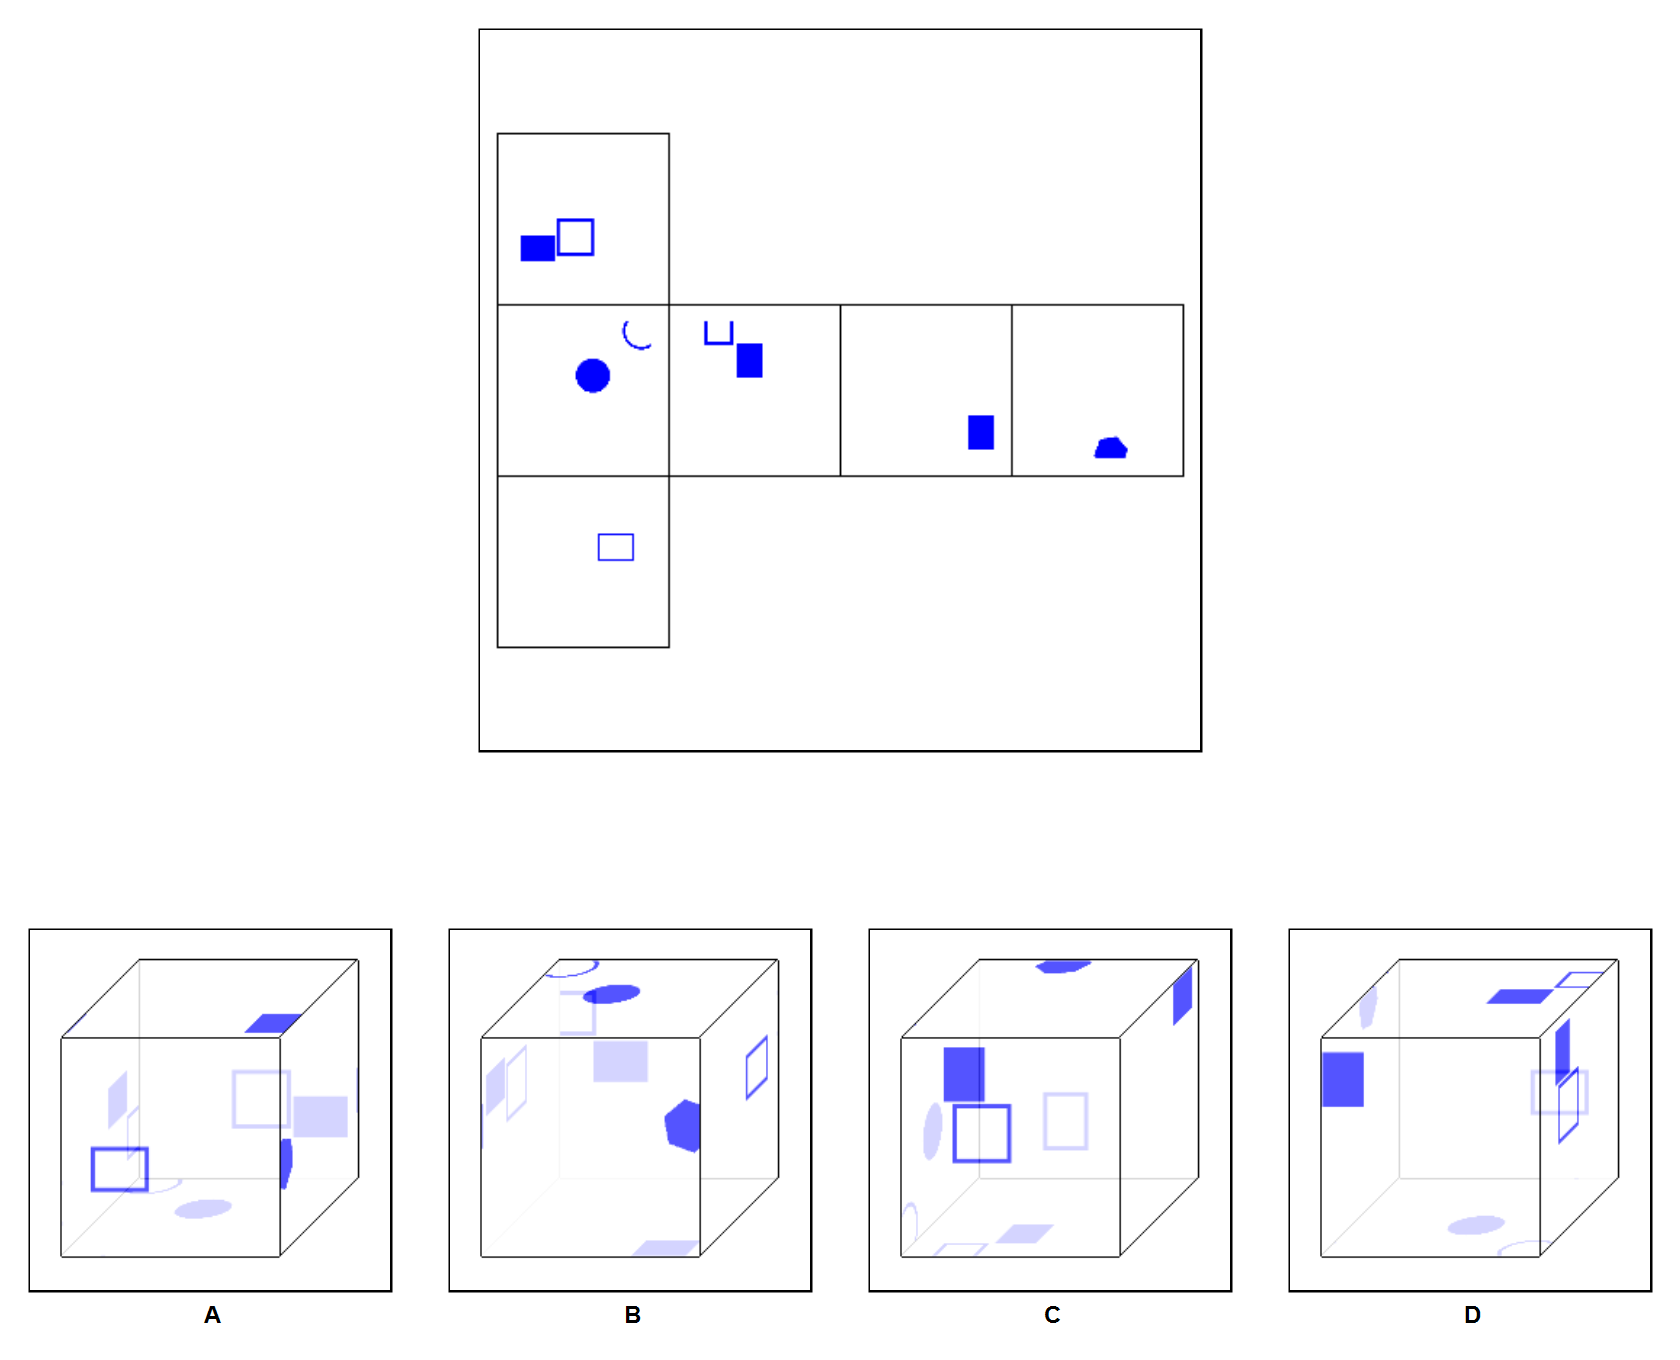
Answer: D